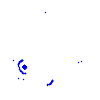
Particle: pion